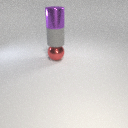
large purple metal cylinder above large gray rubber cylinder